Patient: sex F, age 65
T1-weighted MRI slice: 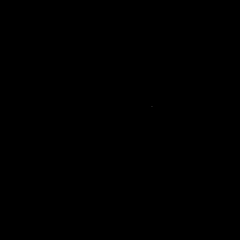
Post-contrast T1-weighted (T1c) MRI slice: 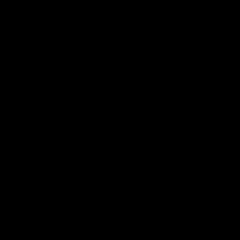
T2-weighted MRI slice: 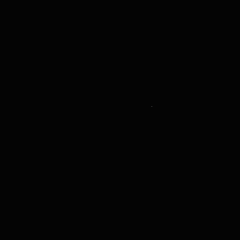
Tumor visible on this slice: no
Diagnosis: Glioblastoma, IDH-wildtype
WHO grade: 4